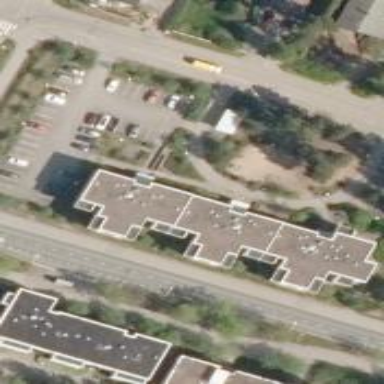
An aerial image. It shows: Residential building.